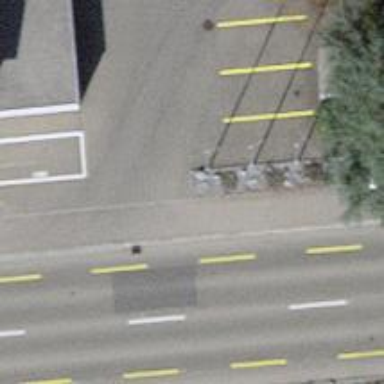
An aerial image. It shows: Crossing road.